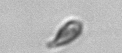
Label: Cryptophyta